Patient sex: M
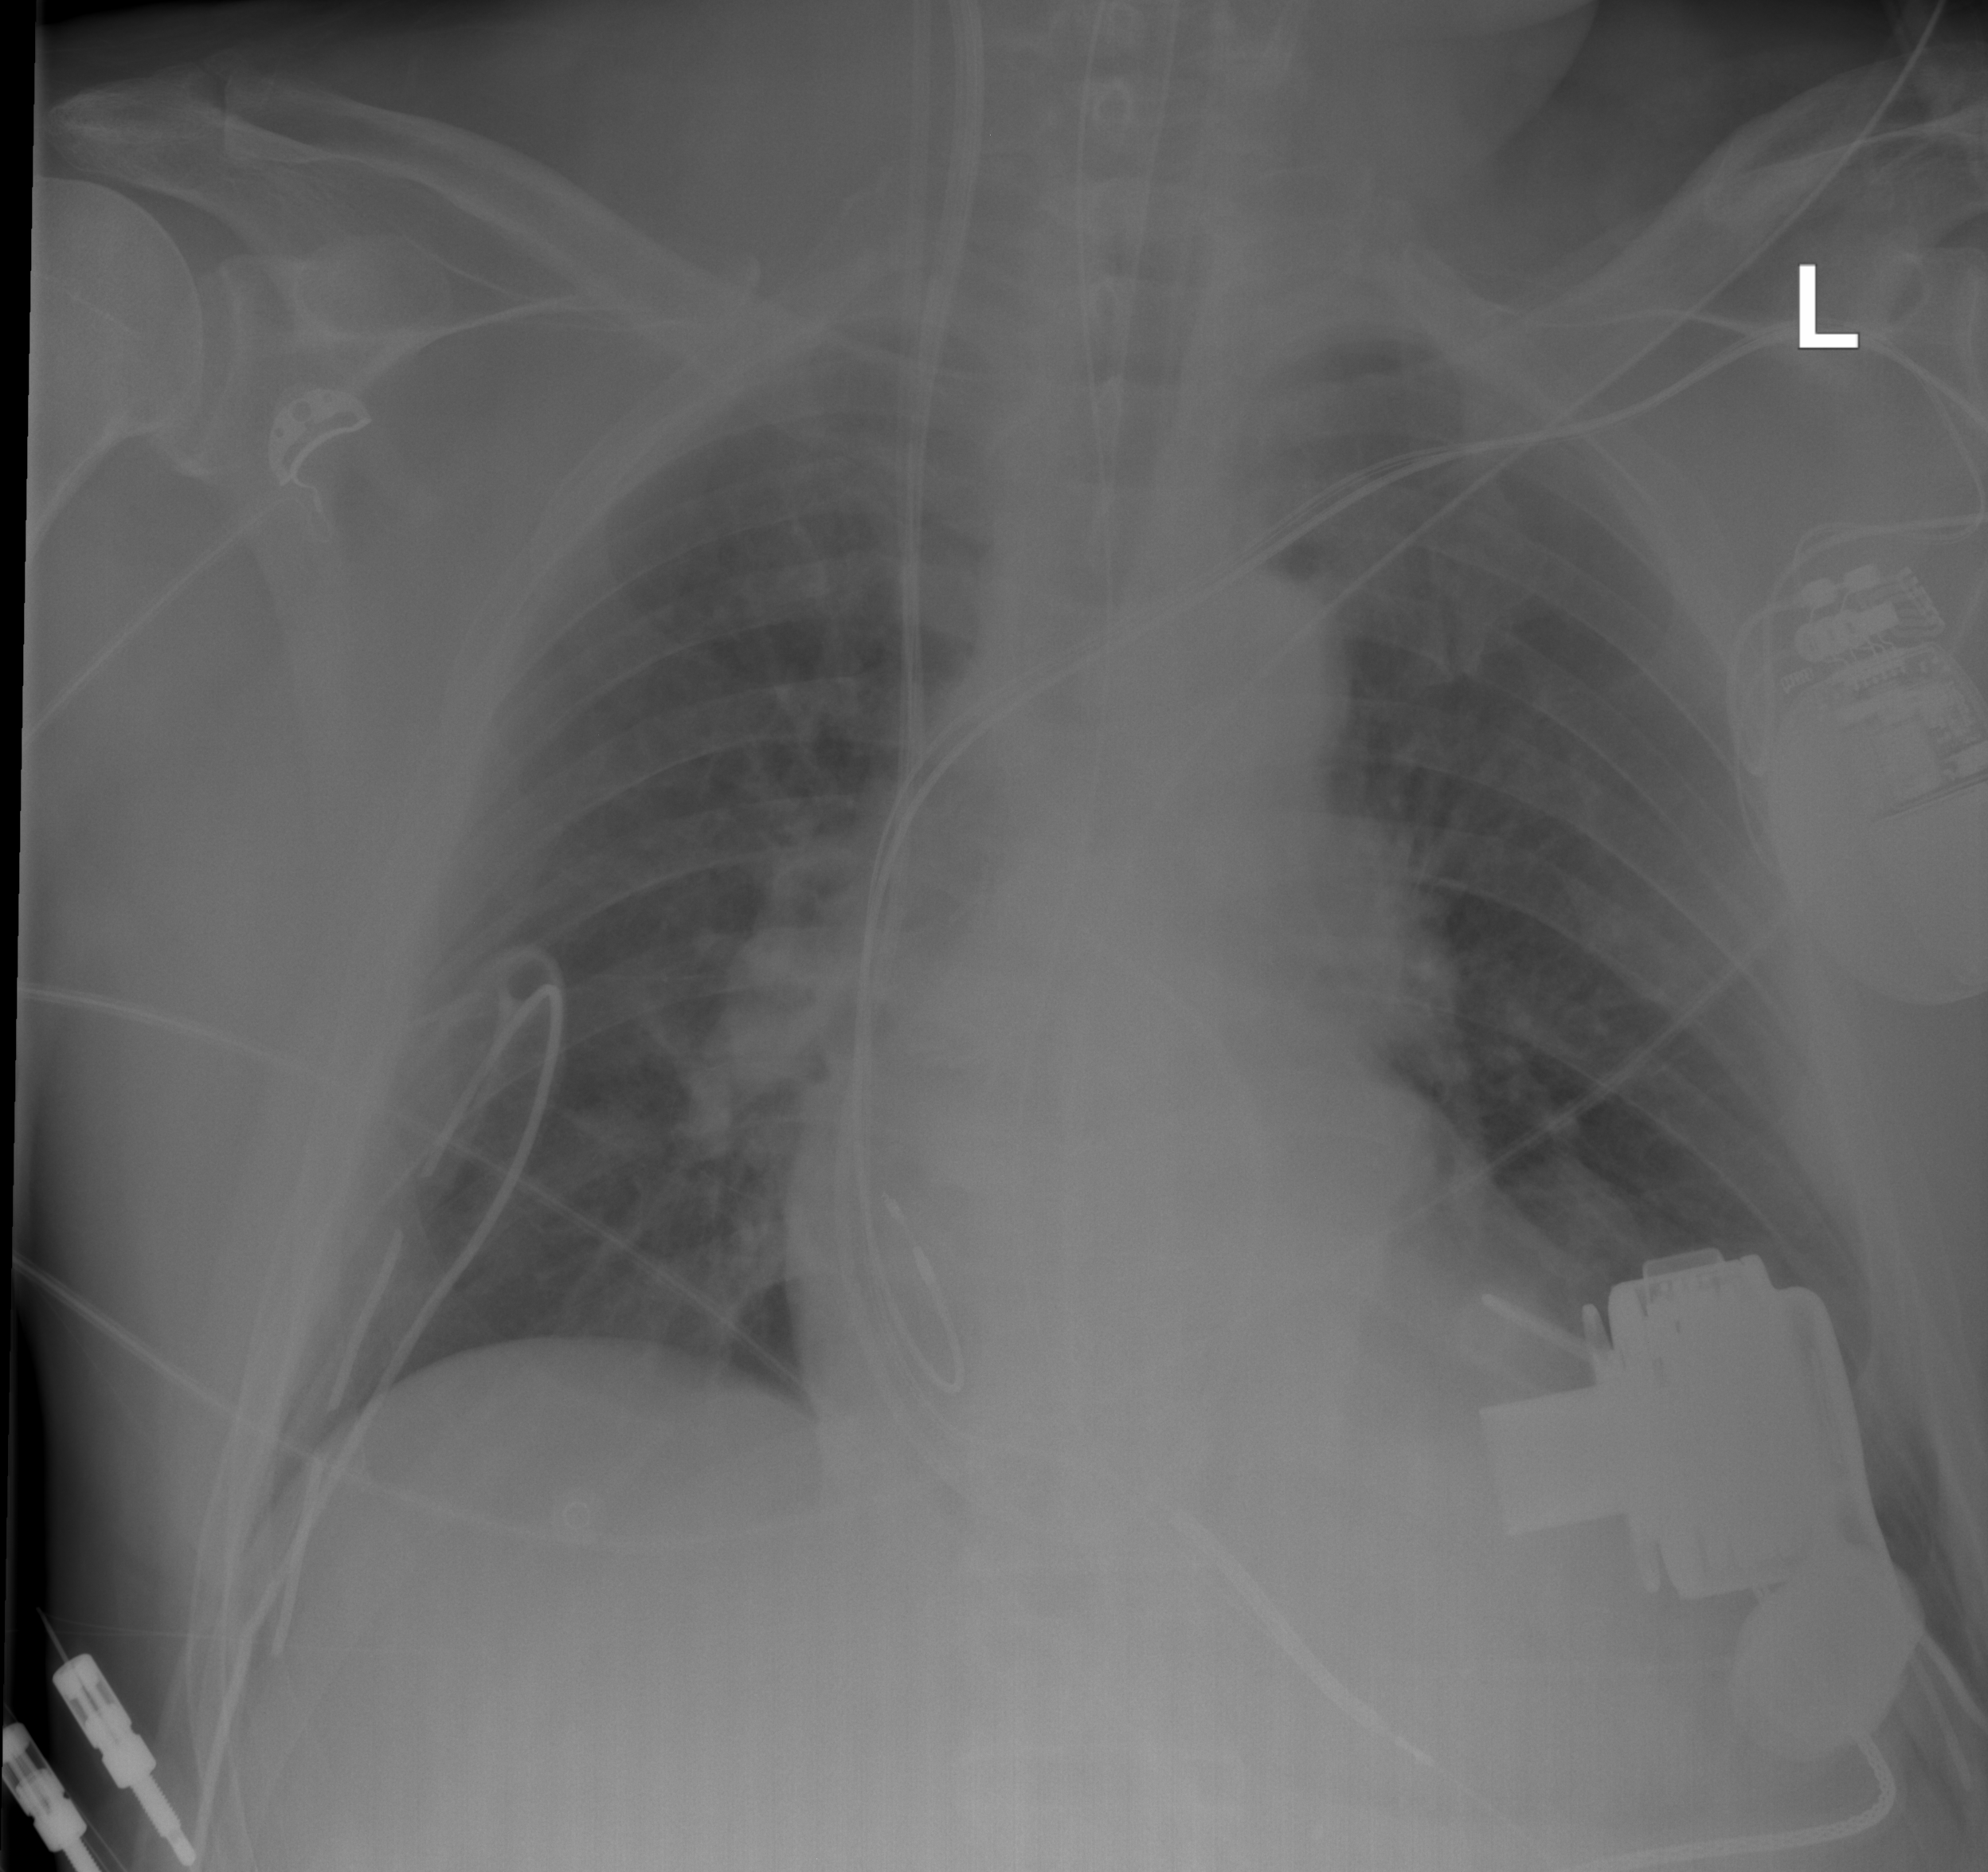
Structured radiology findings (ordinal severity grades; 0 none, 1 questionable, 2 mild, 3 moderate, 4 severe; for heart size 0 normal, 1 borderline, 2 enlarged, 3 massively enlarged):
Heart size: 0
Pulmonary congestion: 0
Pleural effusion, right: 0
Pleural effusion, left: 0
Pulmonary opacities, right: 0
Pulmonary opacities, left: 0
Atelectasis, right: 1
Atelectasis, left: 1